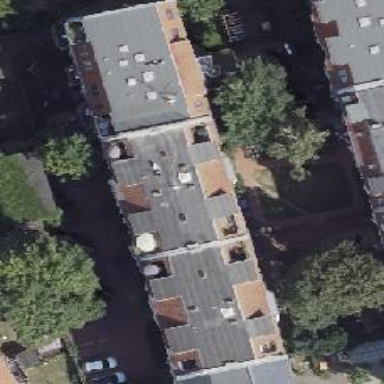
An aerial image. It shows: Building consisting of apartments with double saltbox roof shape.